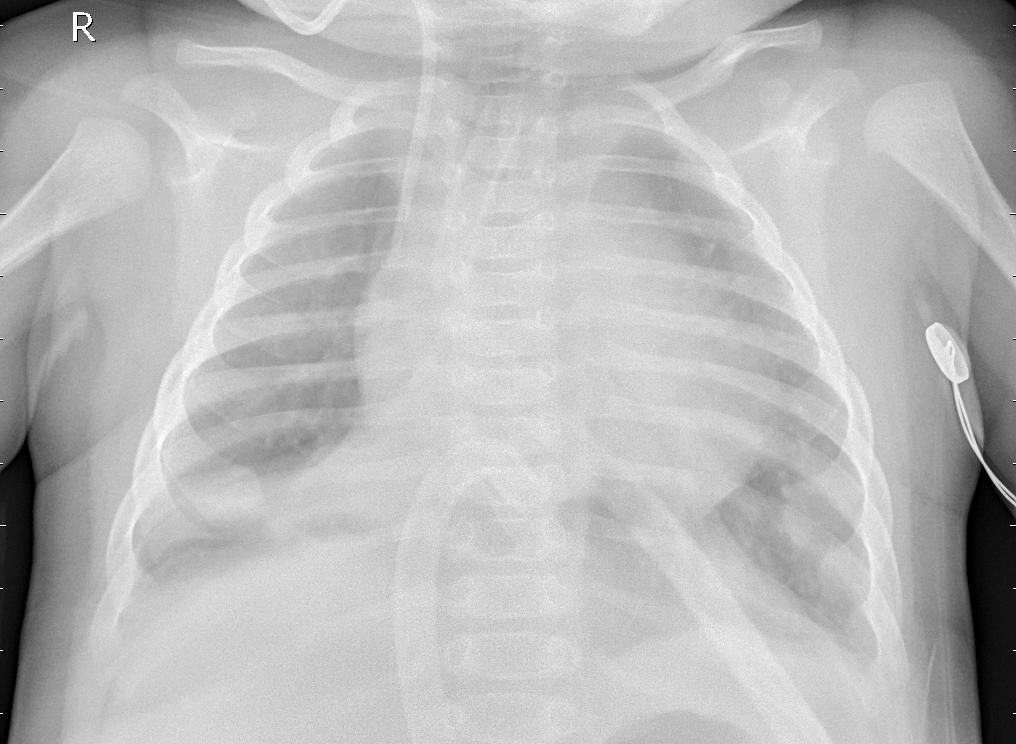
Diagnosis: PNEUMONIA